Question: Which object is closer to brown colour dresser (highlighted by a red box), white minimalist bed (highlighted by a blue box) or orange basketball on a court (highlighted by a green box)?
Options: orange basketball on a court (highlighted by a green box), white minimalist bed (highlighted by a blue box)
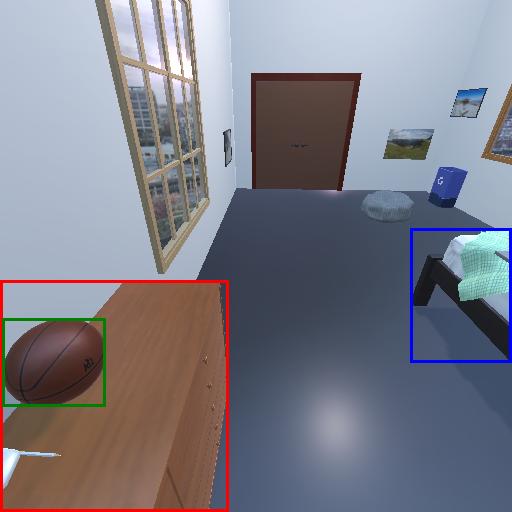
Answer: orange basketball on a court (highlighted by a green box)